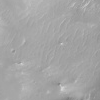
Atmospheric dust classification: not_dusty